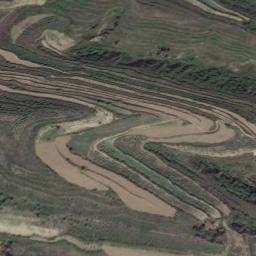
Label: terrace